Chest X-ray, PA view. Patient: 41 years old, sex M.
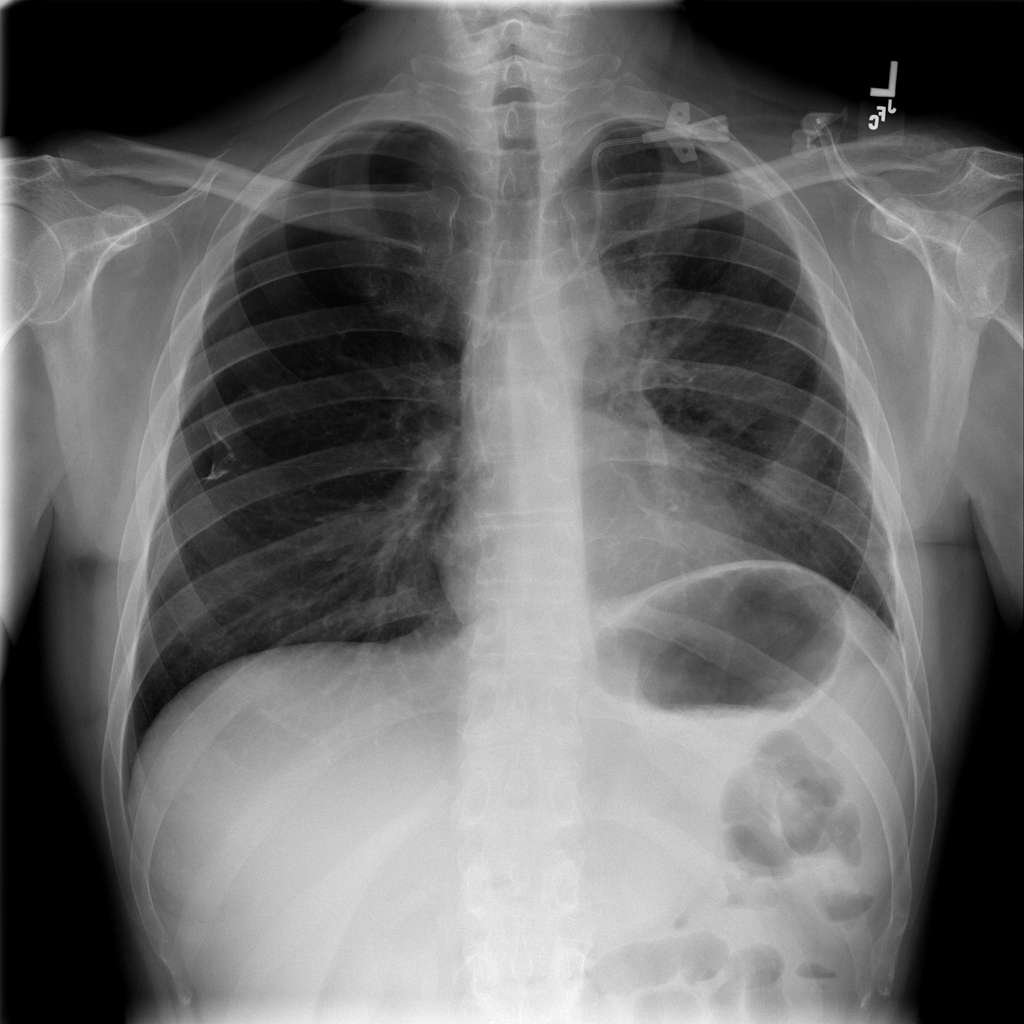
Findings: No Finding